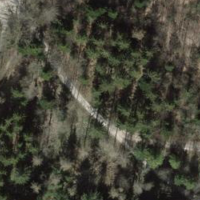
EUNIS habitat code: 41
Species observed at this site:
Aegopodium podagraria